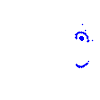
Particle: electron